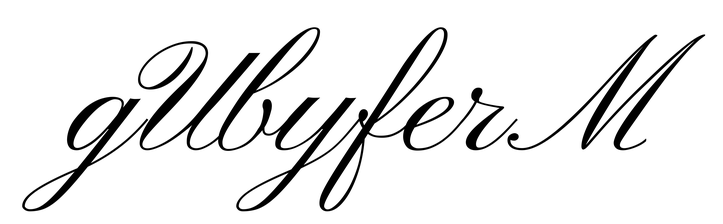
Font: PinyonScript-Regular